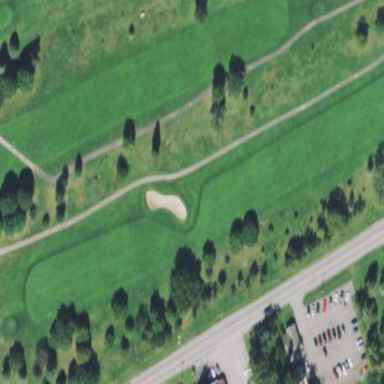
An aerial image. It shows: Golf fairway in the image.